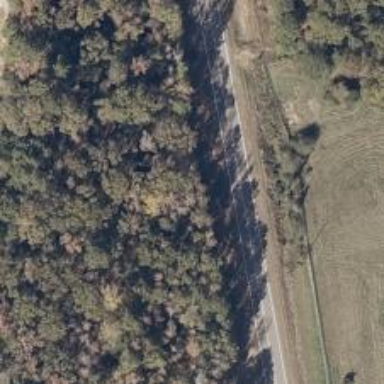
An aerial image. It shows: Culvert tunnel.